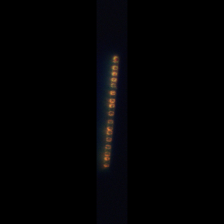
Taxon: Skeletonema
Group: Diatoms